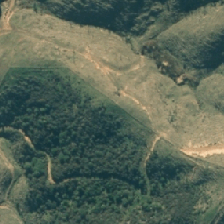
Land cover: broadleaved_indigenous_hardwood